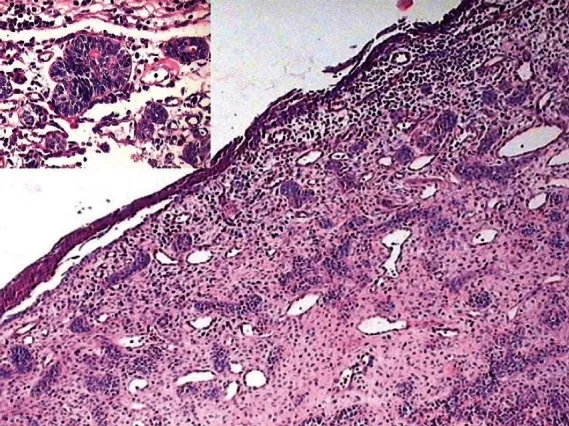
Odontogenic epithelium showing mural proliferation in the form of odontogenic islands. The inset shows the odontogenic islands at a higher magnification.
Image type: pathology (h&e)